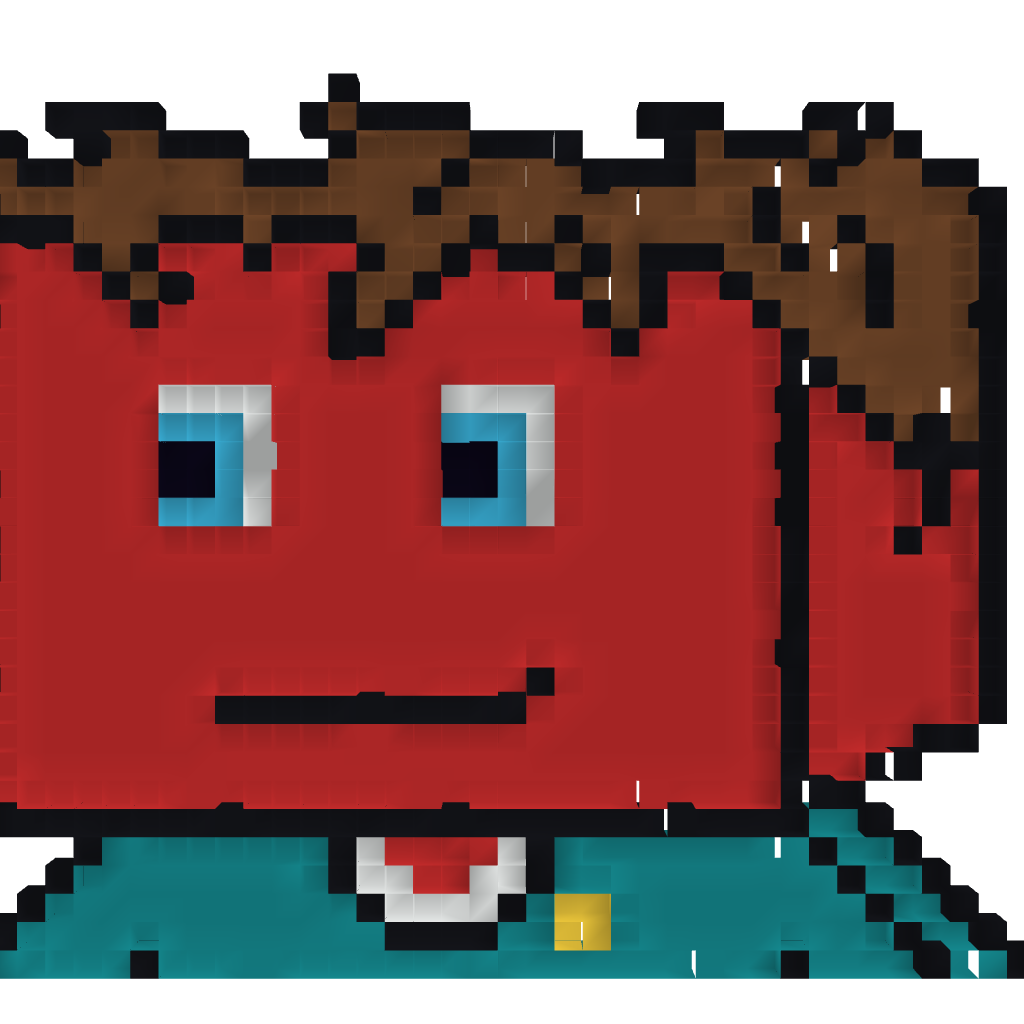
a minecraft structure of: Brownbiscuitsface